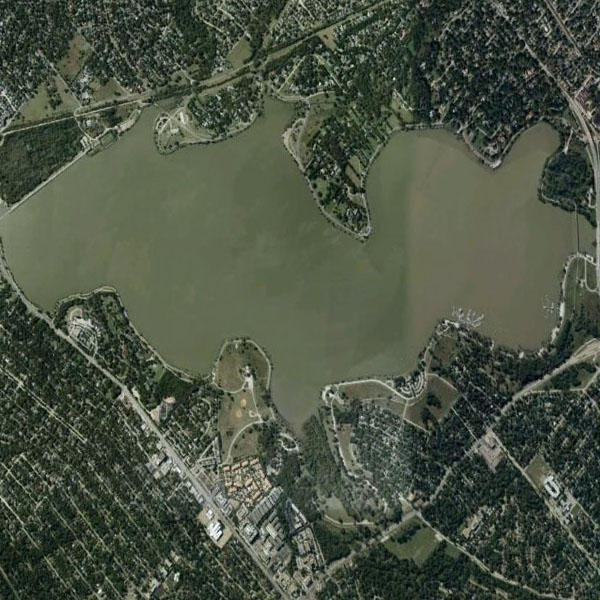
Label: Pond